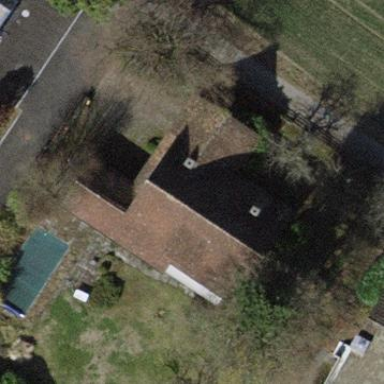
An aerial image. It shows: Detached building.